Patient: sex M, age 21
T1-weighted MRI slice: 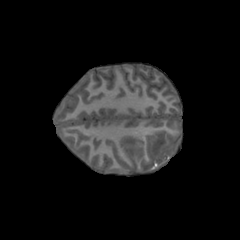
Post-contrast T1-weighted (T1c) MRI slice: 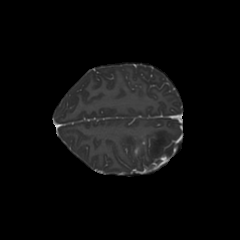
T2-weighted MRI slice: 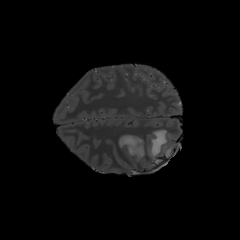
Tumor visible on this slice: yes
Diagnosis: Glioblastoma, IDH-wildtype
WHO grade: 4